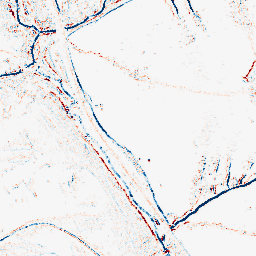
Category: morphological
Decomposition family: morphological_square
Decomposition parameters: operation: average
size: 3
Upsampling method: quartic
Upsampling parameters: scale: 2
Upsampling scale: 2